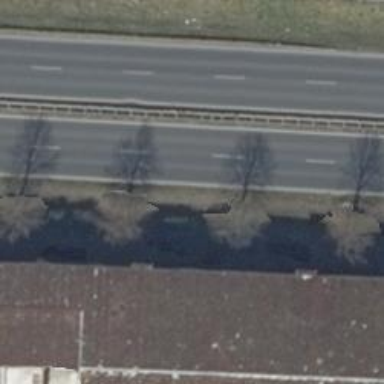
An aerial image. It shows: Beautiful avenue lined with deciduous broadleaved trees.